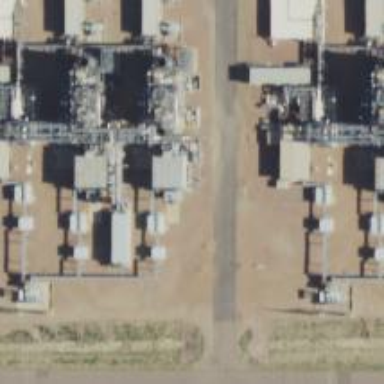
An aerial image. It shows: Gas turbine power generator.